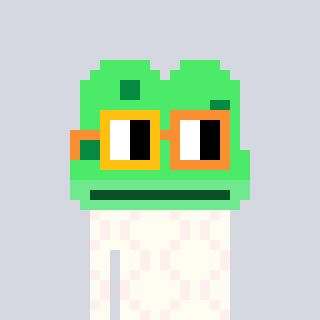
a pixel art character with square yellow and orange glasses, a frog-shaped head and a grayscale-colored body on a cool background